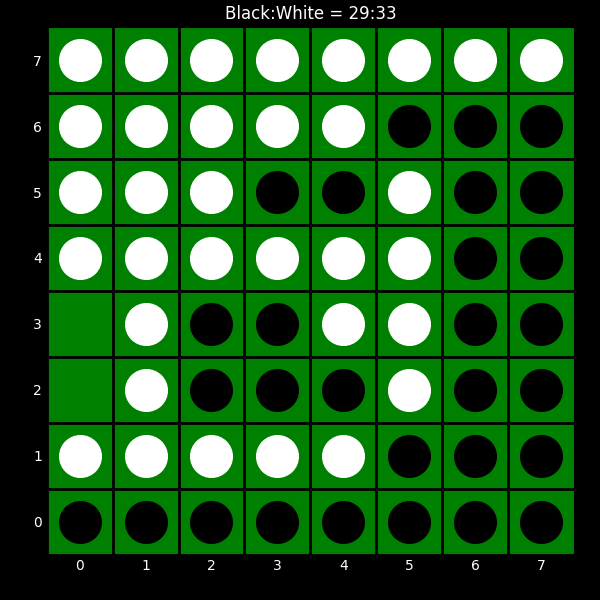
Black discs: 29
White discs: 33